Question: My app is throwing a'RuntimeException'after adding <URL> is the'Manifest'file of the sample app from the library, and here is mine:
'''
<?xml version="1.0" encoding="utf-8"?>
'''
'''
<application
android:allowBackup="true"
android:icon="@drawable/ic_launcher"
android:label="@string/app_name"
android:theme="@style/AppTheme" >
<!-- First item is for saving state while rotating -->
<activity
android:windowSoftInputMode="stateHidden|adjustNothing"
android:configChanges="orientation|keyboardHidden|screenSize"
android:launchMode="singleTop"
android:name="com.foodbuilder.MainActivity"
android:label="@string/app_name" >
<intent-filter>
<action android:name="android.intent.action.MAIN" />
<category android:name="android.intent.category.LAUNCHER" />
</intent-filter>
<!-- Searchable configuration -->
<intent-filter>
<action android:name="android.intent.action.SEARCH" />
</intent-filter>
<meta-data android:name="android.app.searchable"
android:resource="@xml/searchable" />
</activity>
</application>
</manifest>
'''
: This is my LogCat
'''
08-20 14:32:00.740: E/AndroidRuntime(24371): FATAL EXCEPTION: main
08-20 14:32:00.740: E/AndroidRuntime(24371): java.lang.RuntimeException: Unable to instantiate activity ComponentInfo{com.foodbuilder/com.foodbuilder.MainActivity}: java.lang.ClassNotFoundException: Didn't find class "com.foodbuilder.MainActivity" on path: /data/app/com.foodbuilder-2.apk
08-20 14:32:00.740: E/AndroidRuntime(24371): at android.app.ActivityThread.performLaunchActivity(ActivityThread.java:2224)
08-20 14:32:00.740: E/AndroidRuntime(24371): at android.app.ActivityThread.handleLaunchActivity(ActivityThread.java:2358)
08-20 14:32:00.740: E/AndroidRuntime(24371): at android.app.ActivityThread.access$600(ActivityThread.java:153)
08-20 14:32:00.740: E/AndroidRuntime(24371): at android.app.ActivityThread$H.handleMessage(ActivityThread.java:1247)
08-20 14:32:00.740: E/AndroidRuntime(24371): at android.os.Handler.dispatchMessage(Handler.java:99)
08-20 14:32:00.740: E/AndroidRuntime(24371): at android.os.Looper.loop(Looper.java:137)
08-20 14:32:00.740: E/AndroidRuntime(24371): at android.app.ActivityThread.main(ActivityThread.java:5227)
08-20 14:32:00.740: E/AndroidRuntime(24371): at java.lang.reflect.Method.invokeNative(Native Method)
08-20 14:32:00.740: E/AndroidRuntime(24371): at java.lang.reflect.Method.invoke(Method.java:511)
08-20 14:32:00.740: E/AndroidRuntime(24371): at com.android.internal.os.ZygoteInit$MethodAndArgsCaller.run(ZygoteInit.java:795)
08-20 14:32:00.740: E/AndroidRuntime(24371): at com.android.internal.os.ZygoteInit.main(ZygoteInit.java:562)
08-20 14:32:00.740: E/AndroidRuntime(24371): at dalvik.system.NativeStart.main(Native Method)
08-20 14:32:00.740: E/AndroidRuntime(24371): Caused by: java.lang.ClassNotFoundException: Didn't find class "com.foodbuilder.MainActivity" on path: /data/app/com.foodbuilder-2.apk
08-20 14:32:00.740: E/AndroidRuntime(24371): at dalvik.system.BaseDexClassLoader.findClass(BaseDexClassLoader.java:65)
08-20 14:32:00.740: E/AndroidRuntime(24371): at java.lang.ClassLoader.loadClass(ClassLoader.java:501)
08-20 14:32:00.740: E/AndroidRuntime(24371): at java.lang.ClassLoader.loadClass(ClassLoader.java:461)
08-20 14:32:00.740: E/AndroidRuntime(24371): at android.app.Instrumentation.newActivity(Instrumentation.java:1054)
08-20 14:32:00.740: E/AndroidRuntime(24371): at android.app.ActivityThread.performLaunchActivity(ActivityThread.java:2215)
08-20 14:32:00.740: E/AndroidRuntime(24371): ... 11 more
'''
And this is what I tried:
'''
<activity>
...
<intent-filter>
<action android:name="android.intent.action.MAIN"/>
<category android:name="com.doomonafireball.betterpickers"/>
</intent-filter>
</activity>
'''
Here is how I added my Library:

And also here is my implementation:
'''
package com.foodbuilder;
import com.doomonafireball.betterpickers.numberpicker.NumberPickerBuilder;
import com.doomonafireball.betterpickers.numberpicker.NumberPickerDialogFragment;
public class MainActivity extends FragmentActivity implements TablesDialogFragment.NoticeDialogListener, NumberPickerDialogFragment.NumberPickerDialogHandler {
...
private NumberPickerBuilder numberPickerBuilder;
...
}
'''
Many thanks!
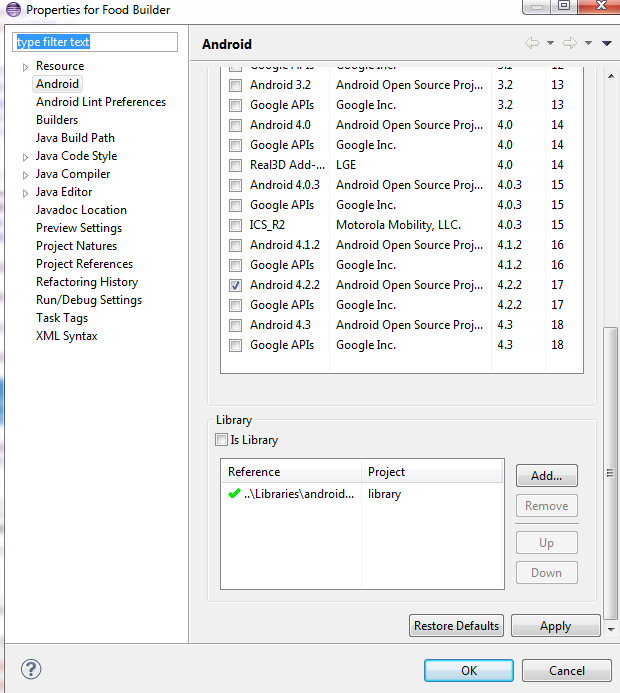
Answer: Oh my God. After two days of battling with this library. I went to the library's 'properties -> Build Path -> Order and Export and "Unchecked" android-support-v4.jar.' I don't even know why that was checked.